Question: I want to create web application using Visual Studio 2012.
The application should login into a website and report numerical findings on the UI.
The language used will be Visual C#.
I have loaded the application and selected on the menu: File> New > Projects.
A window appears with multiple options.
I am starting to learn about programming language such as C# and Visual Basic.

Would I be able to have a bit of help on this.
Thank you :)
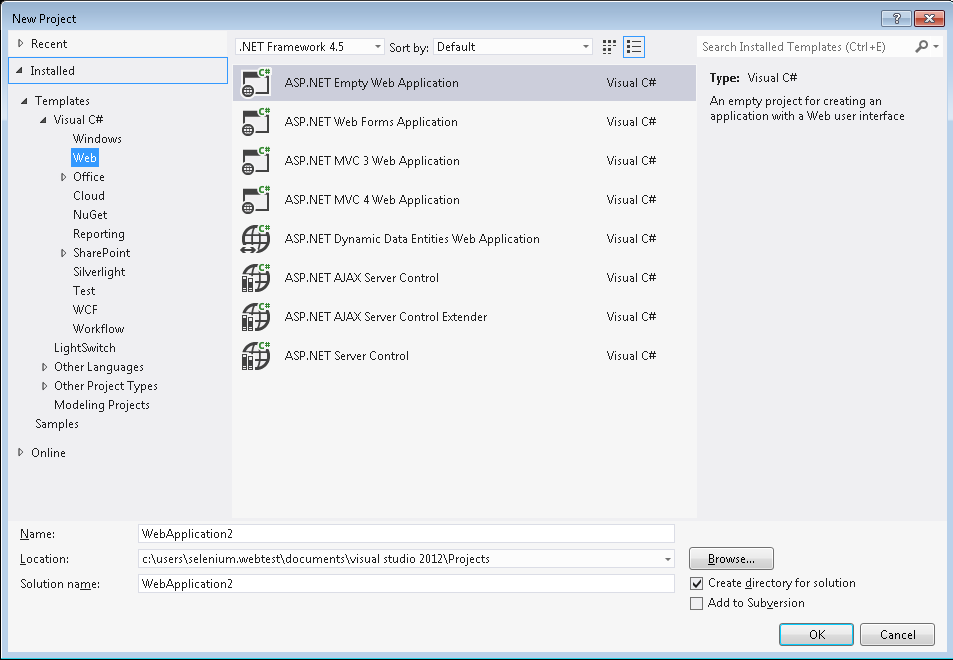
Answer: Download this book "Microsoft ASP.NET 4 Step By Step" by George Shepherd.I found it very helpful.It will address all the issues you raised here.Thank you.